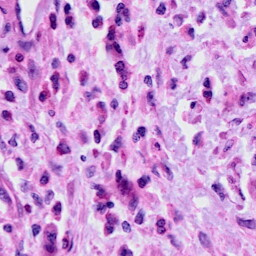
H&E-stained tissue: Cervix